Question: I try to append some data to a dom element using both
'''
$("#slider-hide").append("some text");
'''
and even
'''
document.getElementById("slider-hide").innerHTML += "some text";
'''
but the text is not visible until i perform a browser search for it and once i perform the search it is permanently visible ...
It is not a css issue
I have tested in both chrome and safari and it gives me the same issues.
heres the full function
'''
$("#expand").click(
function()
{
$("#right_arrow").hide();
$("#left_arrow").hide();
var ht = document.getElementById('graph-div').offsetHeight;
$("#graph-div").animate({height:ht*numberOfSlides},"slow");
currentPosition = 0;
$("#energy_tag").html(orders_arr[currentPosition]);
$(".highcharts-legend").hide();
var item1 = $("#business-chart").html();
$("#slider-hide").append("fasfdsafdsafdsafdsfdsafdsafdsafdsafds");
document.getElementById("slider-hide").innerHTML += "some text";
}
);
'''
'''
<div class="content_boundary" style="background-color:#e3e3e3" >
<h2 style="text-align:center;font-size:20px;" id="energy_tag" class="tab_first_col">Energy</h2>
<div style="position:relative;" id="graph-div">
<a href="#" class="control" id="left_arrow">
<img src="stylesheets/images/arrow_side_normal_left.png" style="position:absolute;top:100px;left:10px;"></img>
</a>
<div class="slider-hide" id="slider-hide">
<div id="business-chart" class="orders-by-busines"> </div>
<div id="business-chart1" class="orders-by-busines"> </div>
<div id="business-chart2" class="orders-by-busines"> </div>
<div id="business-chart3" class="orders-by-busines"> </div>
<div id="business-chart4" class="orders-by-busines"> </div>
<div id="business-chart5" class="orders-by-busines"> </div>
</div>
<div class="clear"></div>
<a href="#" class="control" id="right_arrow">
<img src="stylesheets/images/arrow_side_normal_right.png" style="position:absolute;right:10px;top:100px;" ></img>
</a>
</div>
'''

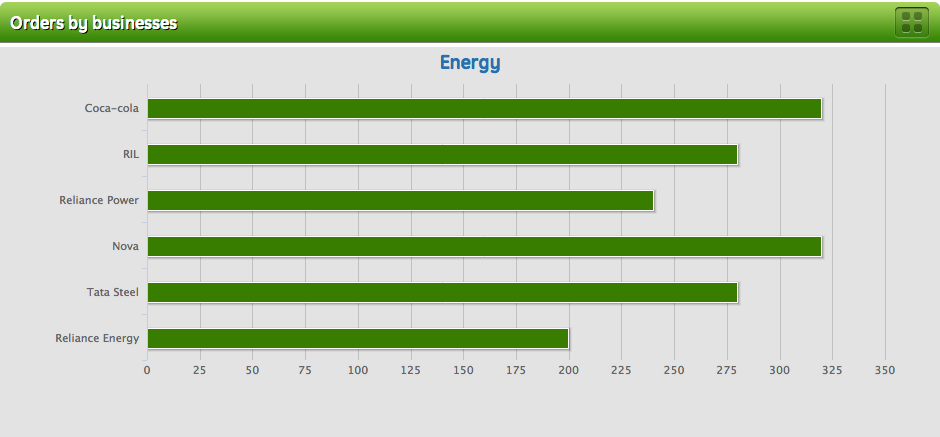
Answer: Working code: <URL>
When I first ran your code I was getting undeclared variable errors on 'numberOfSlides' and 'orders_arr'. The exact lines it errors on are:
'$("#energy_tag").html(orders_arr[currentPosition]);'
'''
$("#graph-div").animate({
height: ht * numberOfSlides
}, "slow");
'''
When I declared test values for those two variables the append code was working fine. Where do you declare the above variables in your code?